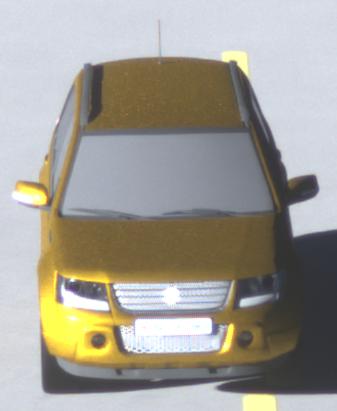
Make: Suzuki
Model: Grand Vitara
Detailed model: Gen. 1 JT
Model produced from: 2009
Model produced until: 2012
Doors: 5
Color: yellow
Road condition: dry road
Daytime: morning or afternoon
Contrast: high contrast